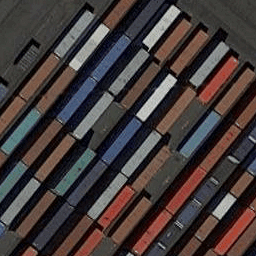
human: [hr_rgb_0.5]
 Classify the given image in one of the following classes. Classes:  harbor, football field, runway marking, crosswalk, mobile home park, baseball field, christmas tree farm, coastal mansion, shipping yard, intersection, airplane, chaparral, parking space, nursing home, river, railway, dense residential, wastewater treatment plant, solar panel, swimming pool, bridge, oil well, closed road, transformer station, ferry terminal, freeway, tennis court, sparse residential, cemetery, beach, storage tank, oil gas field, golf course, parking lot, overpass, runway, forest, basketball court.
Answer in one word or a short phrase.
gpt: shipping yard